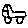
Label: car